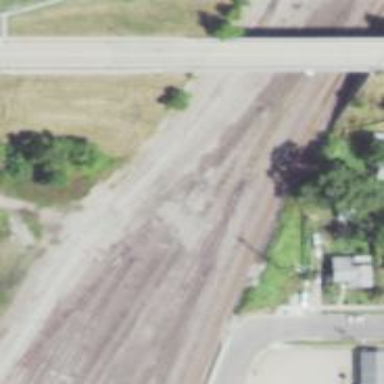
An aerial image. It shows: Railway yard.